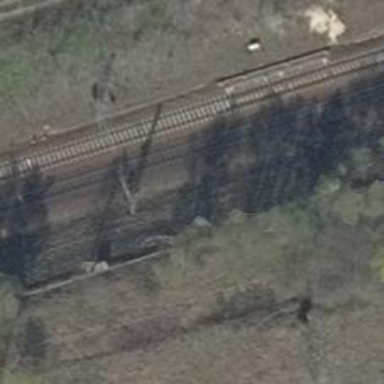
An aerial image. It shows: Railway signal.